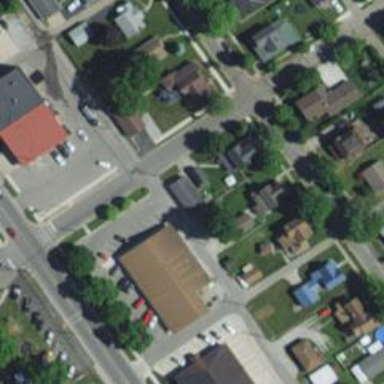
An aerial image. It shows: Alley classified as service road.